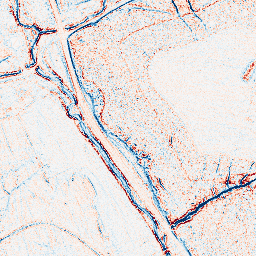
Category: edge_preserving
Decomposition family: anisotropic_diffusion
Decomposition parameters: iterations: 5
kappa: 10
gamma: 0.1
Upsampling method: bicubic
Upsampling parameters: scale: 8
Upsampling scale: 8